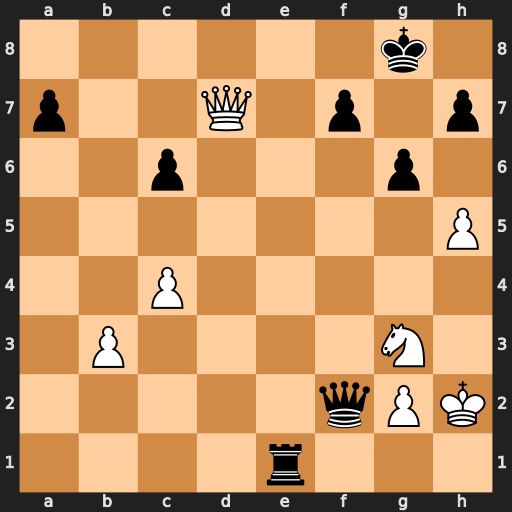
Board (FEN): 6k1/p2Q1p1p/2p3p1/7P/2P5/1P4N1/5qPK/4r3
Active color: w
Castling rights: -
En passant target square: -
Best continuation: Qd8+ Kg7 h6+ Kxh6 Qh4+ Kg7 Nh5+ gxh5 Qxf2